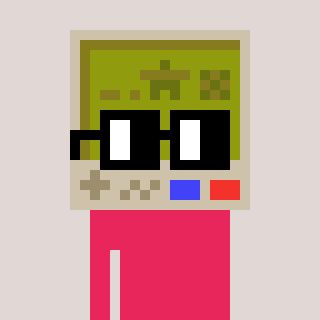
a pixel art character with square black glasses, a gameboy-shaped head and a redpinkish-colored body on a warm background